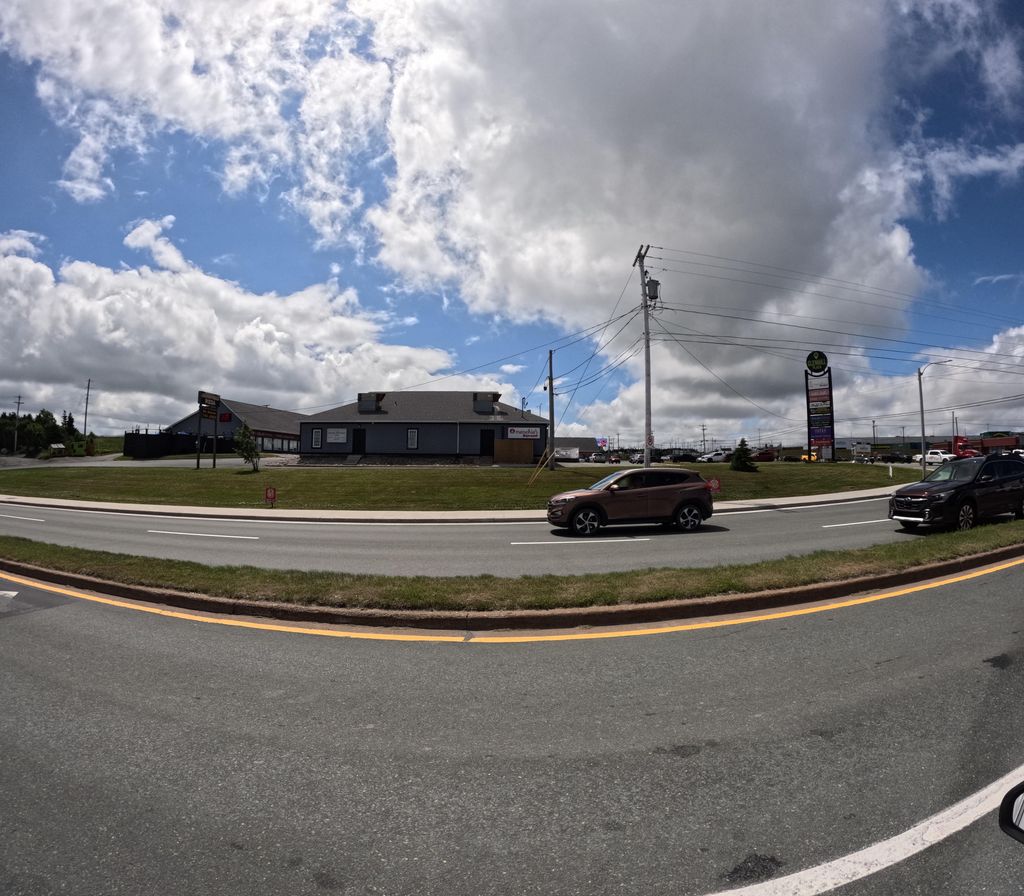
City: st_johns